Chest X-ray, AP view. Patient: 37 years old, sex M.
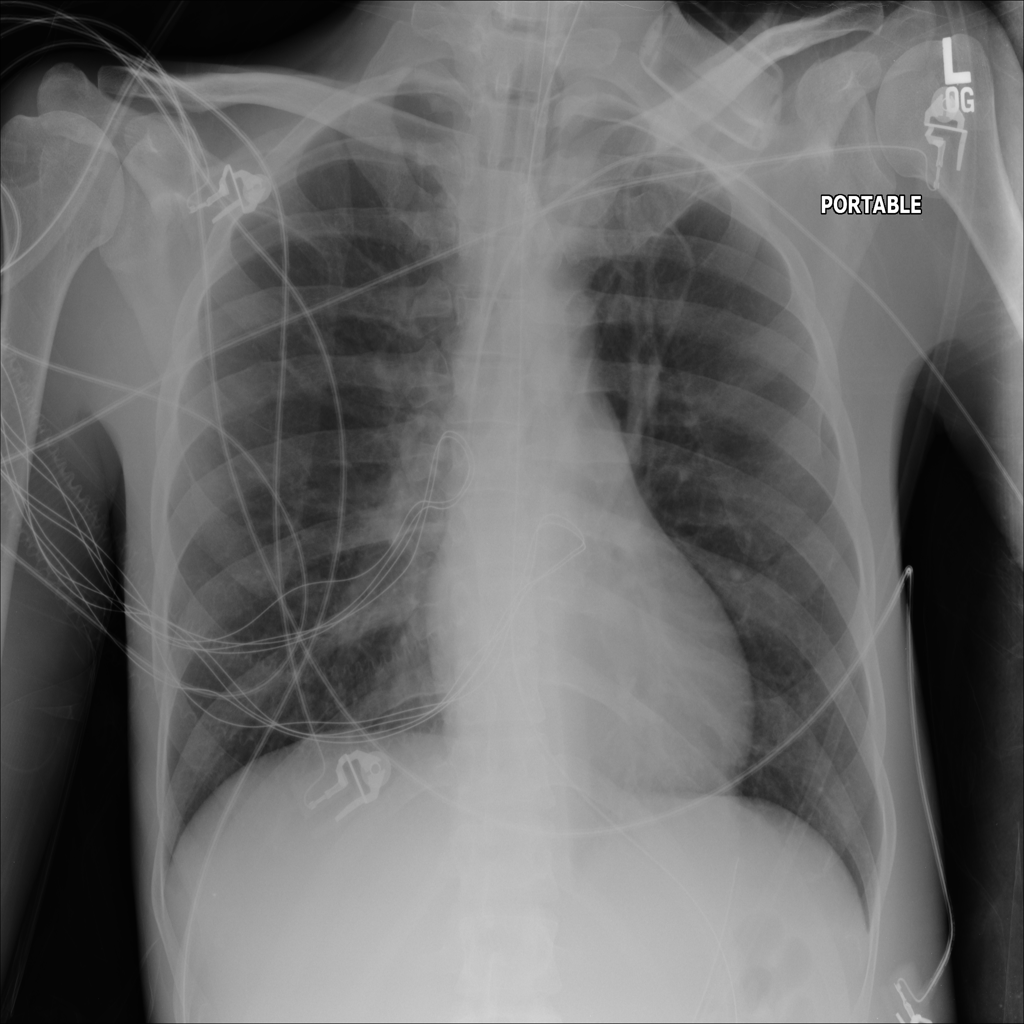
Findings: No Finding